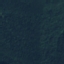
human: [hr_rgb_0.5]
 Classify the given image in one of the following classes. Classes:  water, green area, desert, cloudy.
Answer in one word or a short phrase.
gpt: green area